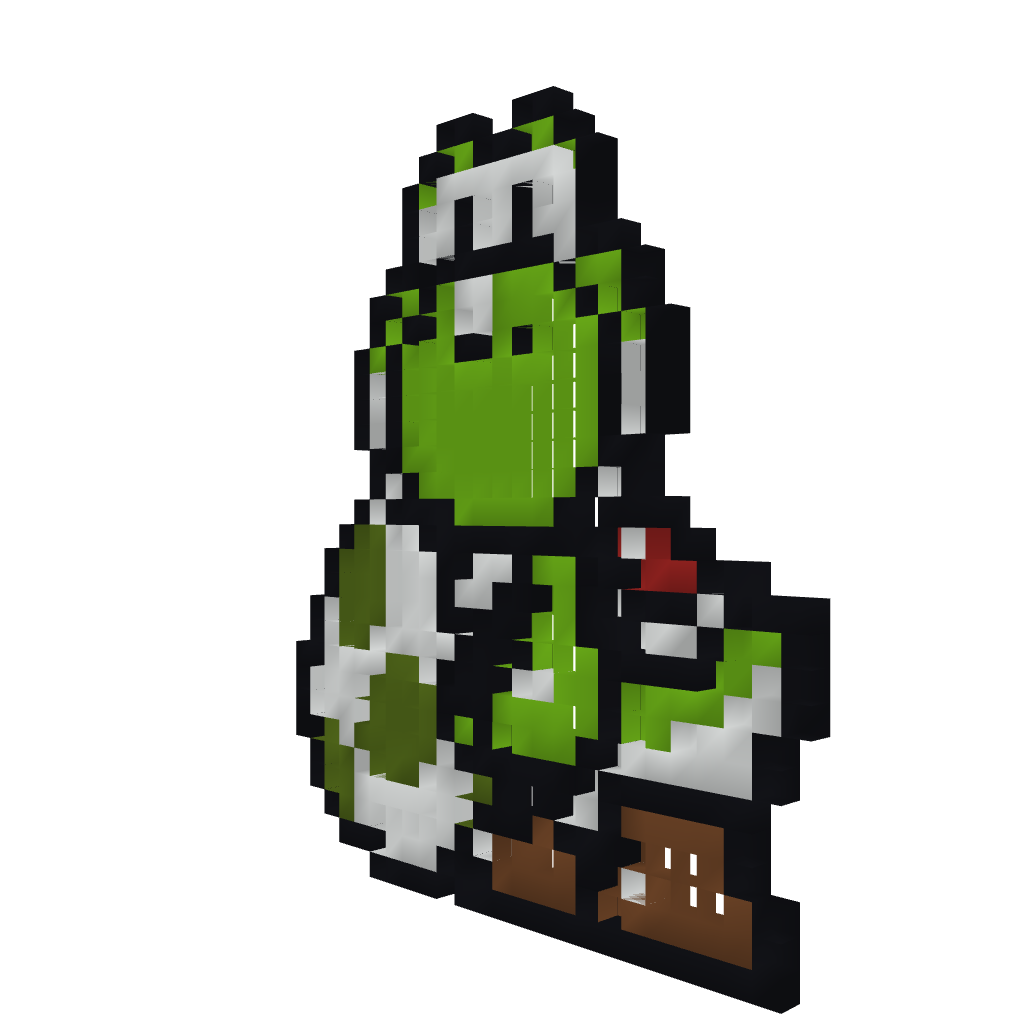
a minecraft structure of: Yoshi 8-Bit Style [Looking at You with Egg]